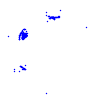
Particle: pion